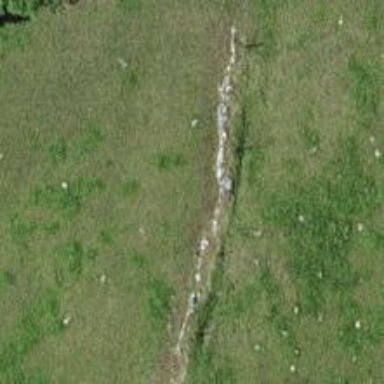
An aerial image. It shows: Dry stone wall barrier.